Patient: sex M, age 69
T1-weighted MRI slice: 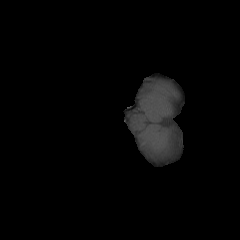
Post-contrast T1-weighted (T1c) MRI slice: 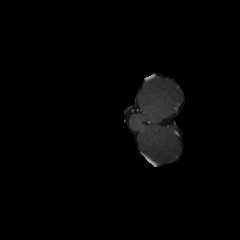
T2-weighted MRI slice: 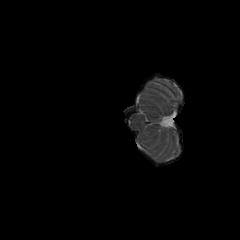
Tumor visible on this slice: no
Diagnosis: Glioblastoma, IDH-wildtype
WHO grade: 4